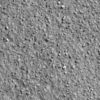
Label: not_dusty